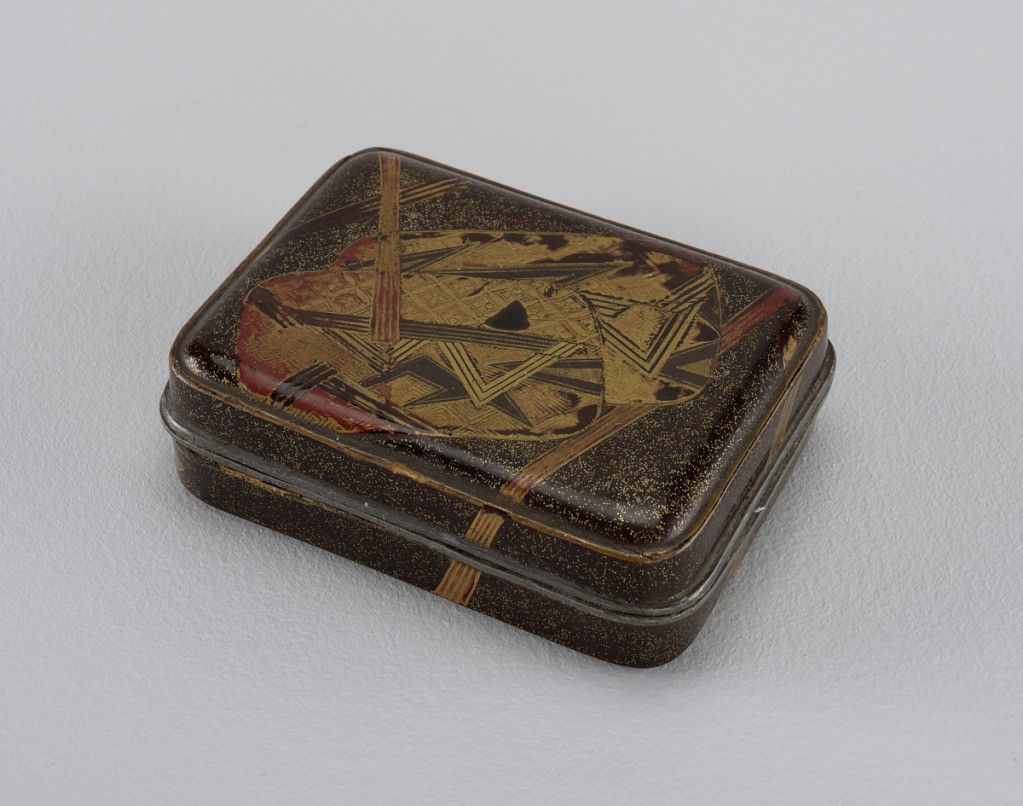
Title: Box with cover
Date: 1875–1900
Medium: lacquered wood, pewter
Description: Ji-maki ground with exterior cover design showing long slender stick-like objects and two rectangular objects with rounded corners decorated  with geometric and diapered designs. Underlayer of red lacquer visible in places (Togidashi-maki). Interior of cover has following in triplicate: !!!  Lead rims.